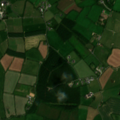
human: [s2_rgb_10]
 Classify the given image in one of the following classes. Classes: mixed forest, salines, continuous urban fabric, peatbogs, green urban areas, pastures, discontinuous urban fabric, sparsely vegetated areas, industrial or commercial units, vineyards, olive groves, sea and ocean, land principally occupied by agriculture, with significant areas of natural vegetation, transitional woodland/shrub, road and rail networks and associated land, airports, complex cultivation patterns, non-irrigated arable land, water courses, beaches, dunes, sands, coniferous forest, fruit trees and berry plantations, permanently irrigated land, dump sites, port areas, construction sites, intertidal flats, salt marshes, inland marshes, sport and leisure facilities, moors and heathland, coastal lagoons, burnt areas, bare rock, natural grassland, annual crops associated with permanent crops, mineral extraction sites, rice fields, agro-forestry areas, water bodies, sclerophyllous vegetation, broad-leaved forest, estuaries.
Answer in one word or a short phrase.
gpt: pastures, broad-leaved forest